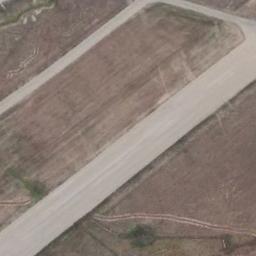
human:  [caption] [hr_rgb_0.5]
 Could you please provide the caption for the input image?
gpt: The runway is on the bare land .

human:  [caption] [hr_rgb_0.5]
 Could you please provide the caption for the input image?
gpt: There are brown bare ground next to the two connected runways .

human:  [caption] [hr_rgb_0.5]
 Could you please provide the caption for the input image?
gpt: The runway is surrounded by open space .

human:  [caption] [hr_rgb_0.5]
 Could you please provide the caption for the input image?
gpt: The runway goes through the clearing .

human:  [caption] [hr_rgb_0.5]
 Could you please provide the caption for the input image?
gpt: There are brown bare land beside the runway .